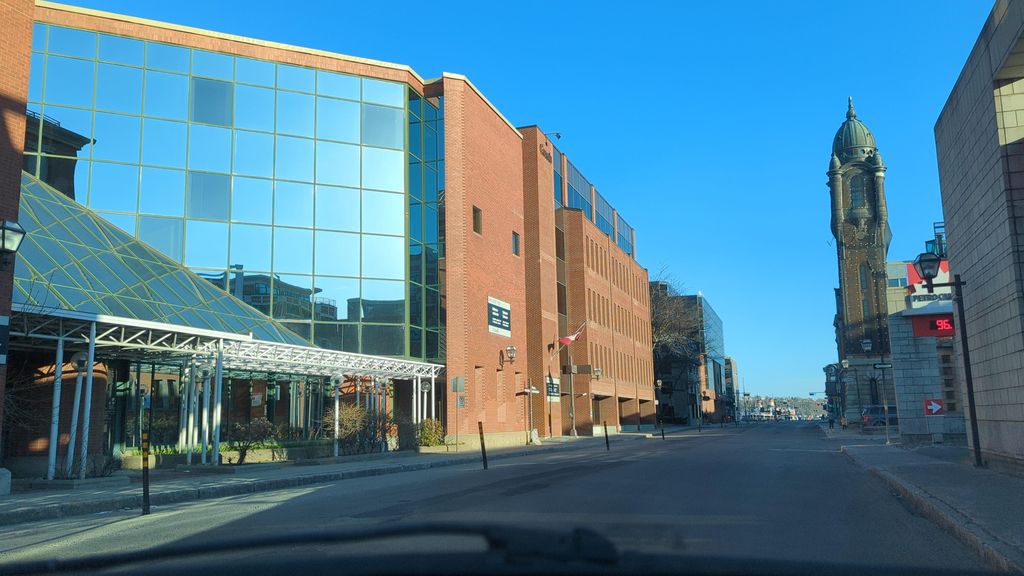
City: quebec_city